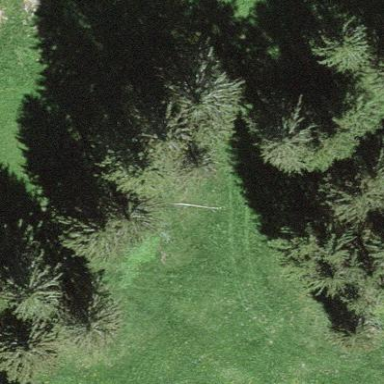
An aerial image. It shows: Serene woodland landscape.